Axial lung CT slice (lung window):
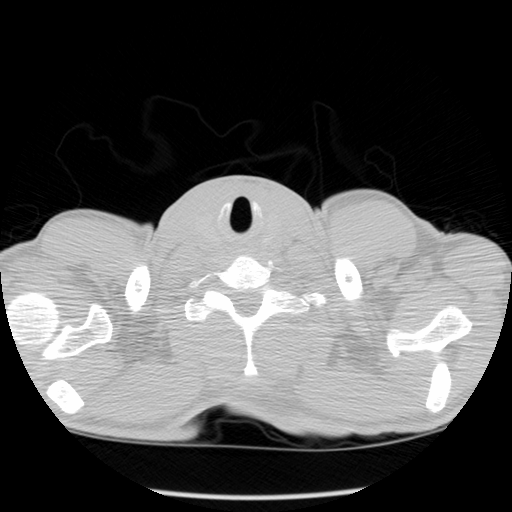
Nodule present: no